Экспериментатор Глюк держит в руках точечный источник света $S$, расположенный под горизонтальным плоским зеркалом, движущимся поступательно с постоянным вертикальным ускорением. Глюк бросил источник света под углом к горизонту и стал производить съёмку с помощью специальной видеокамеры. Проанализировав видеофрагмент в покадровом режиме, Глюк построил на листе масштабно-координатной бумаги участки траекторий источника света $S$ и его изображения в зеркале $S^*$.
Пользуясь приведённым рисунком, определите величину и направление ускорения $\vec{a}$ зеркала. Ускорение свободного падения $g=9{,}80~м/с^2$. Сопротивлением воздуха можно пренебречь, скорость света считайте бесконечной. В бланках для оформления решений приведён рисунок с траекториями источника и изображения в увеличенном масштабе. Необходимые построения выполняйте на этом листе-бланке. Обратите внимание, что методы нахождения величин, необходимых для решения, будут оцениваться в соответствии с точностью предложенного метода.
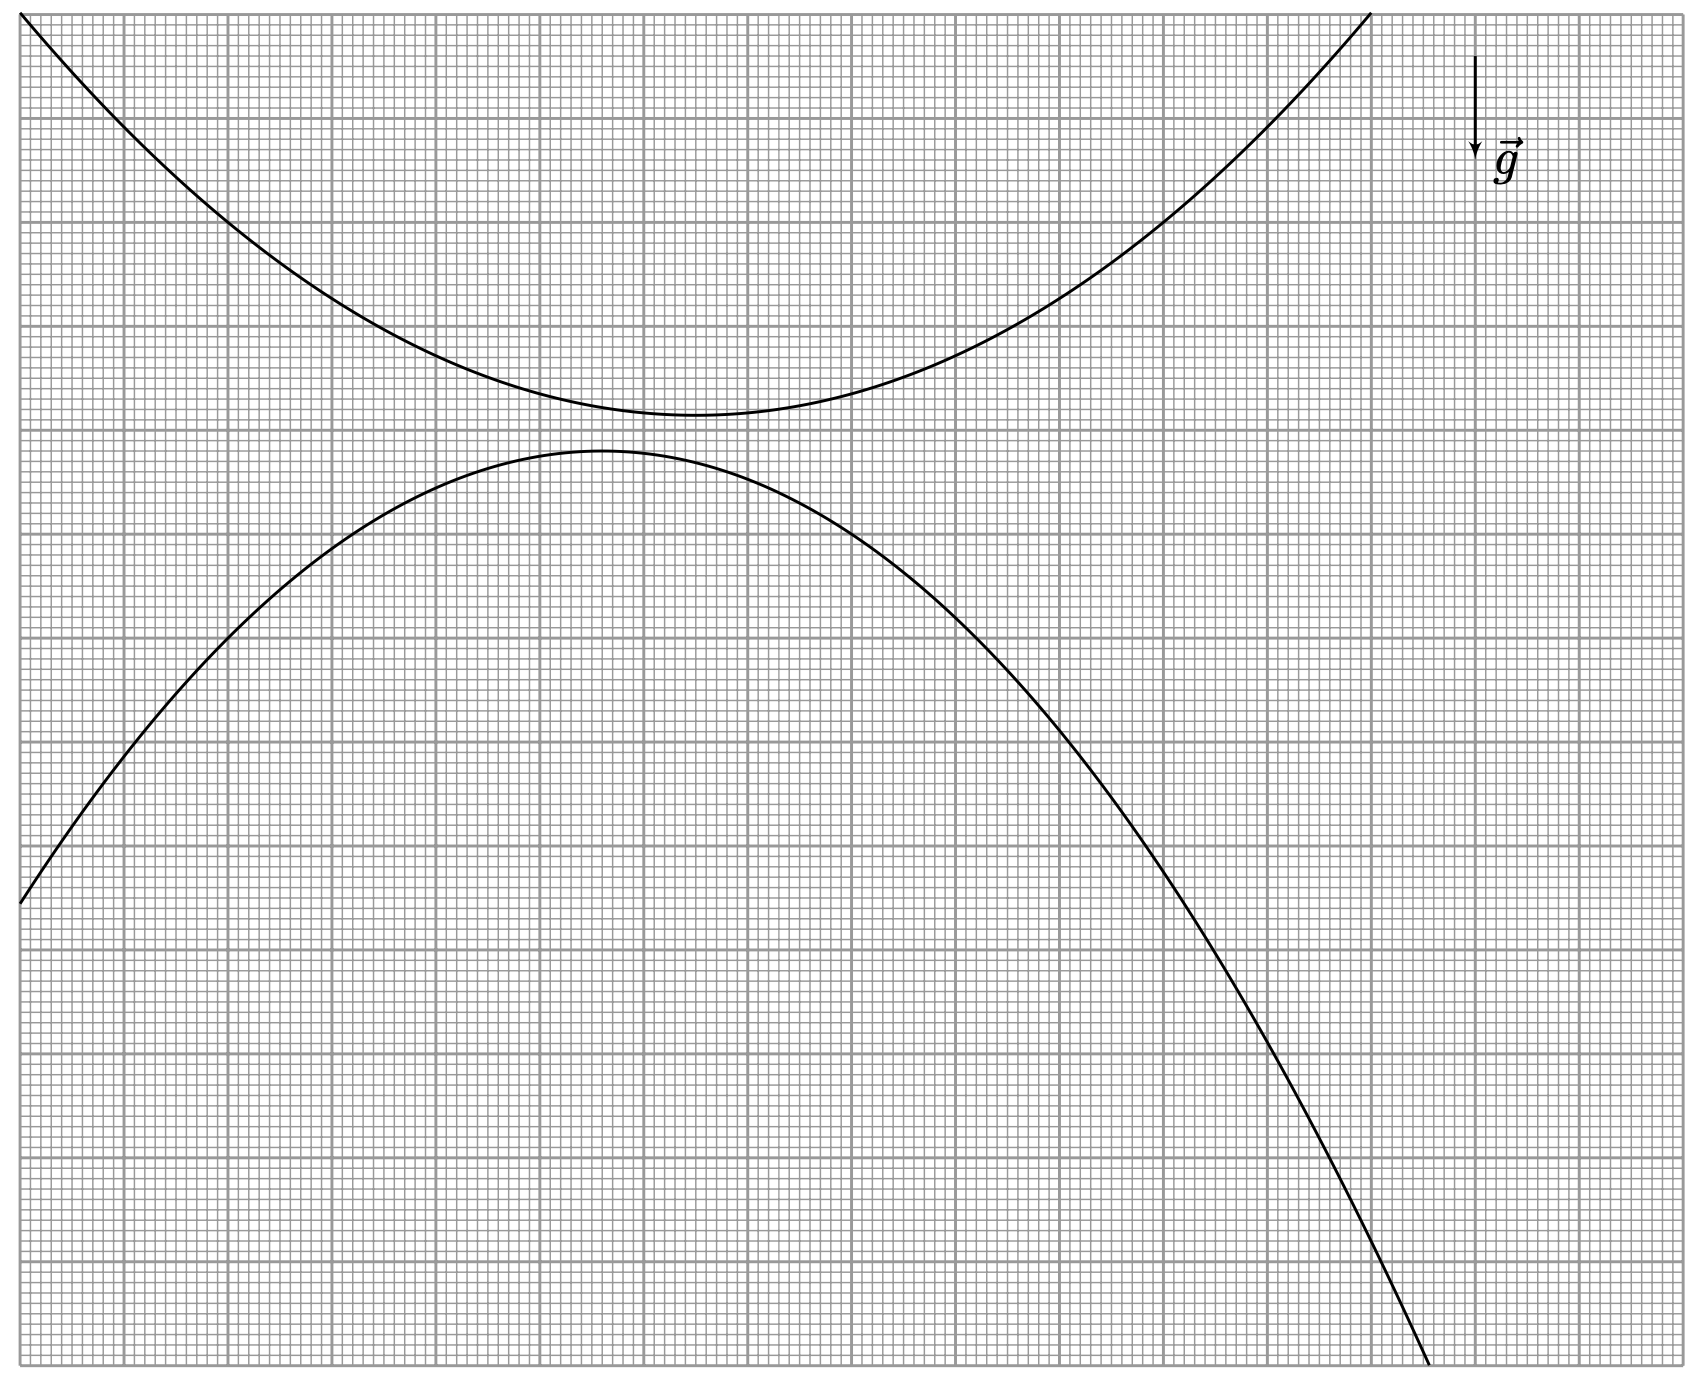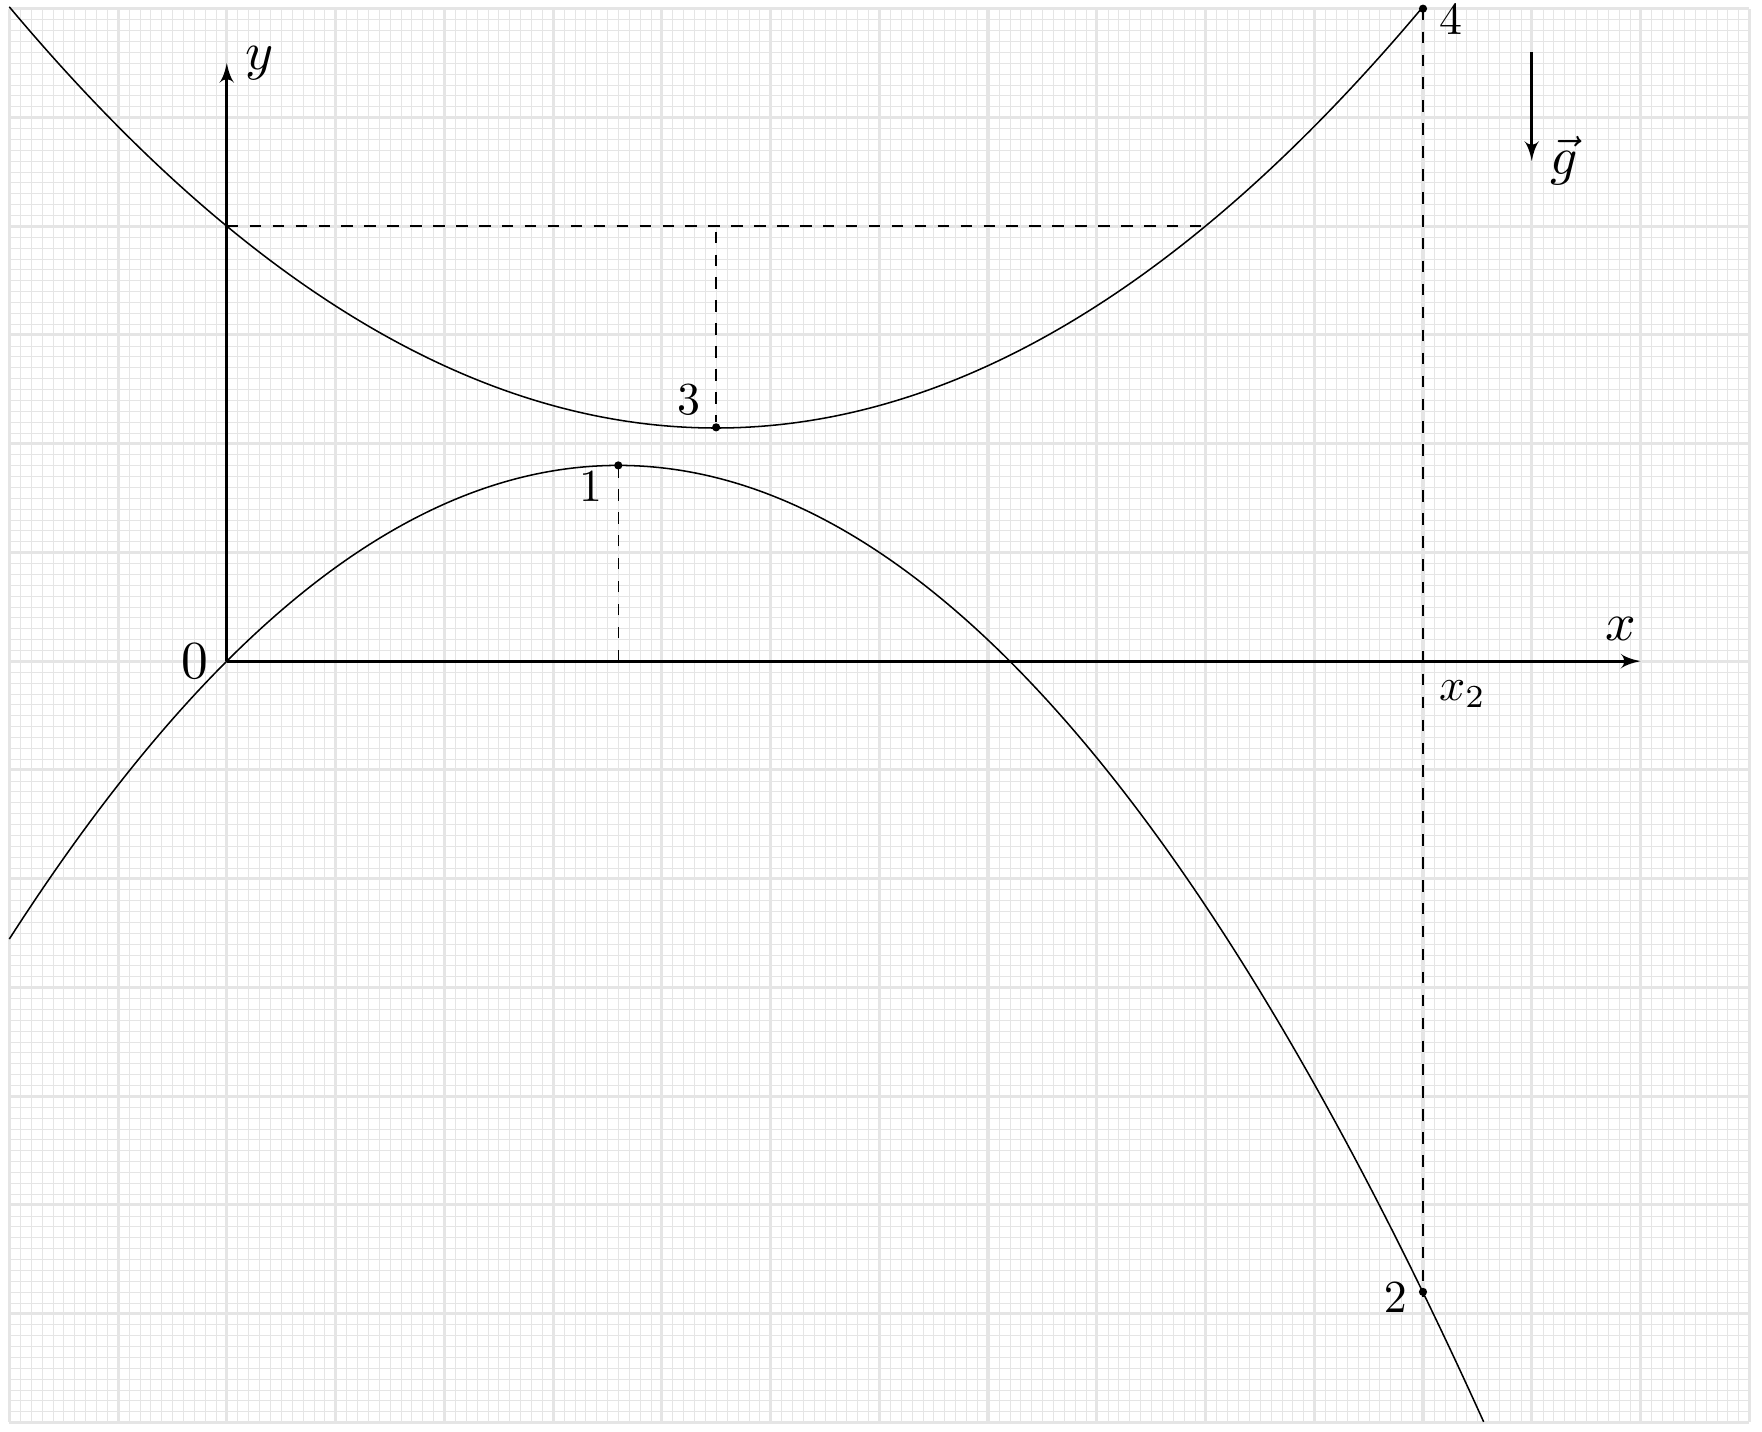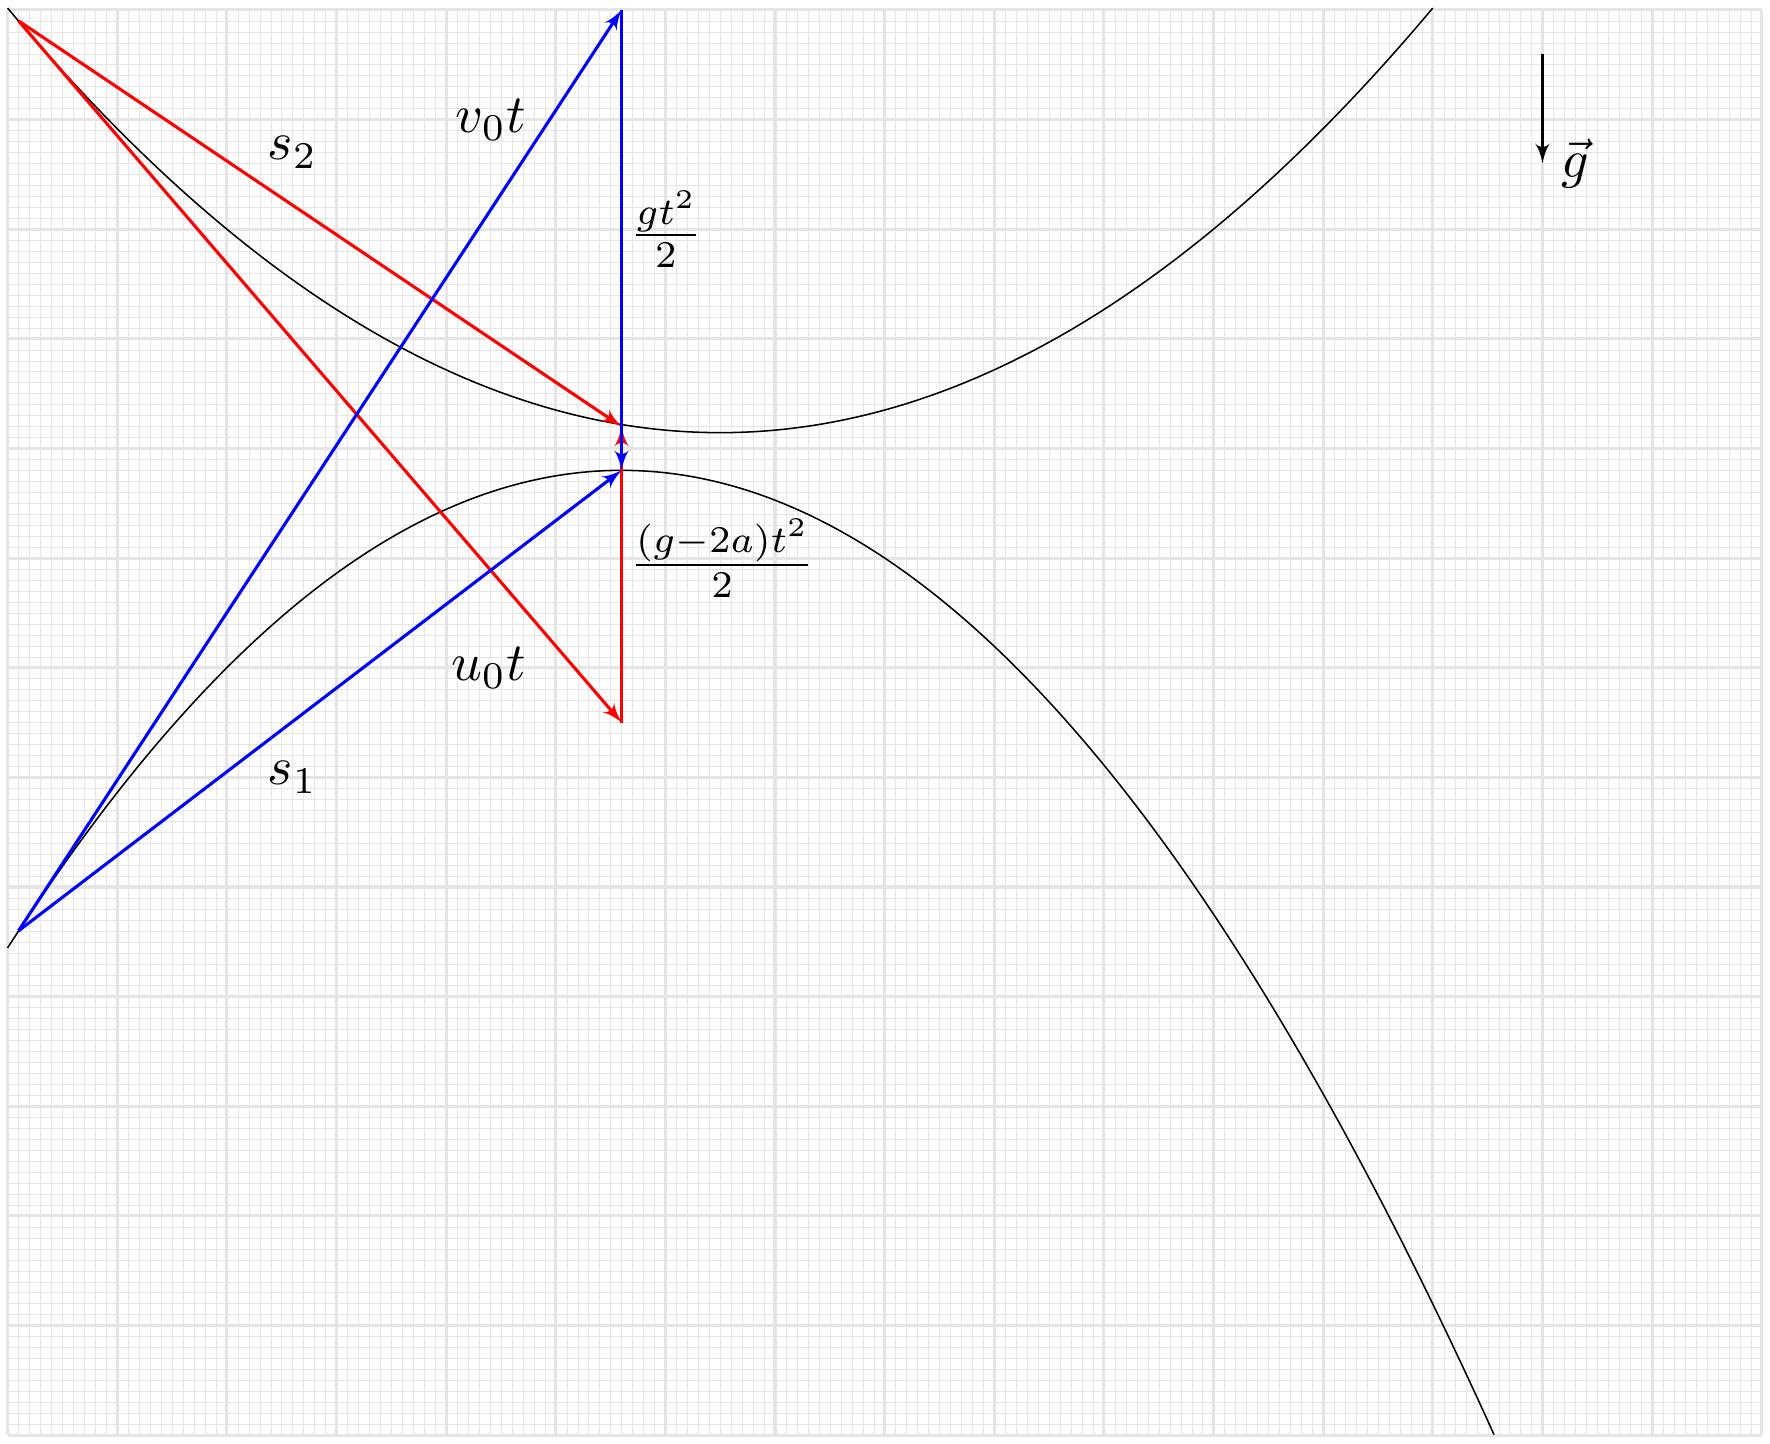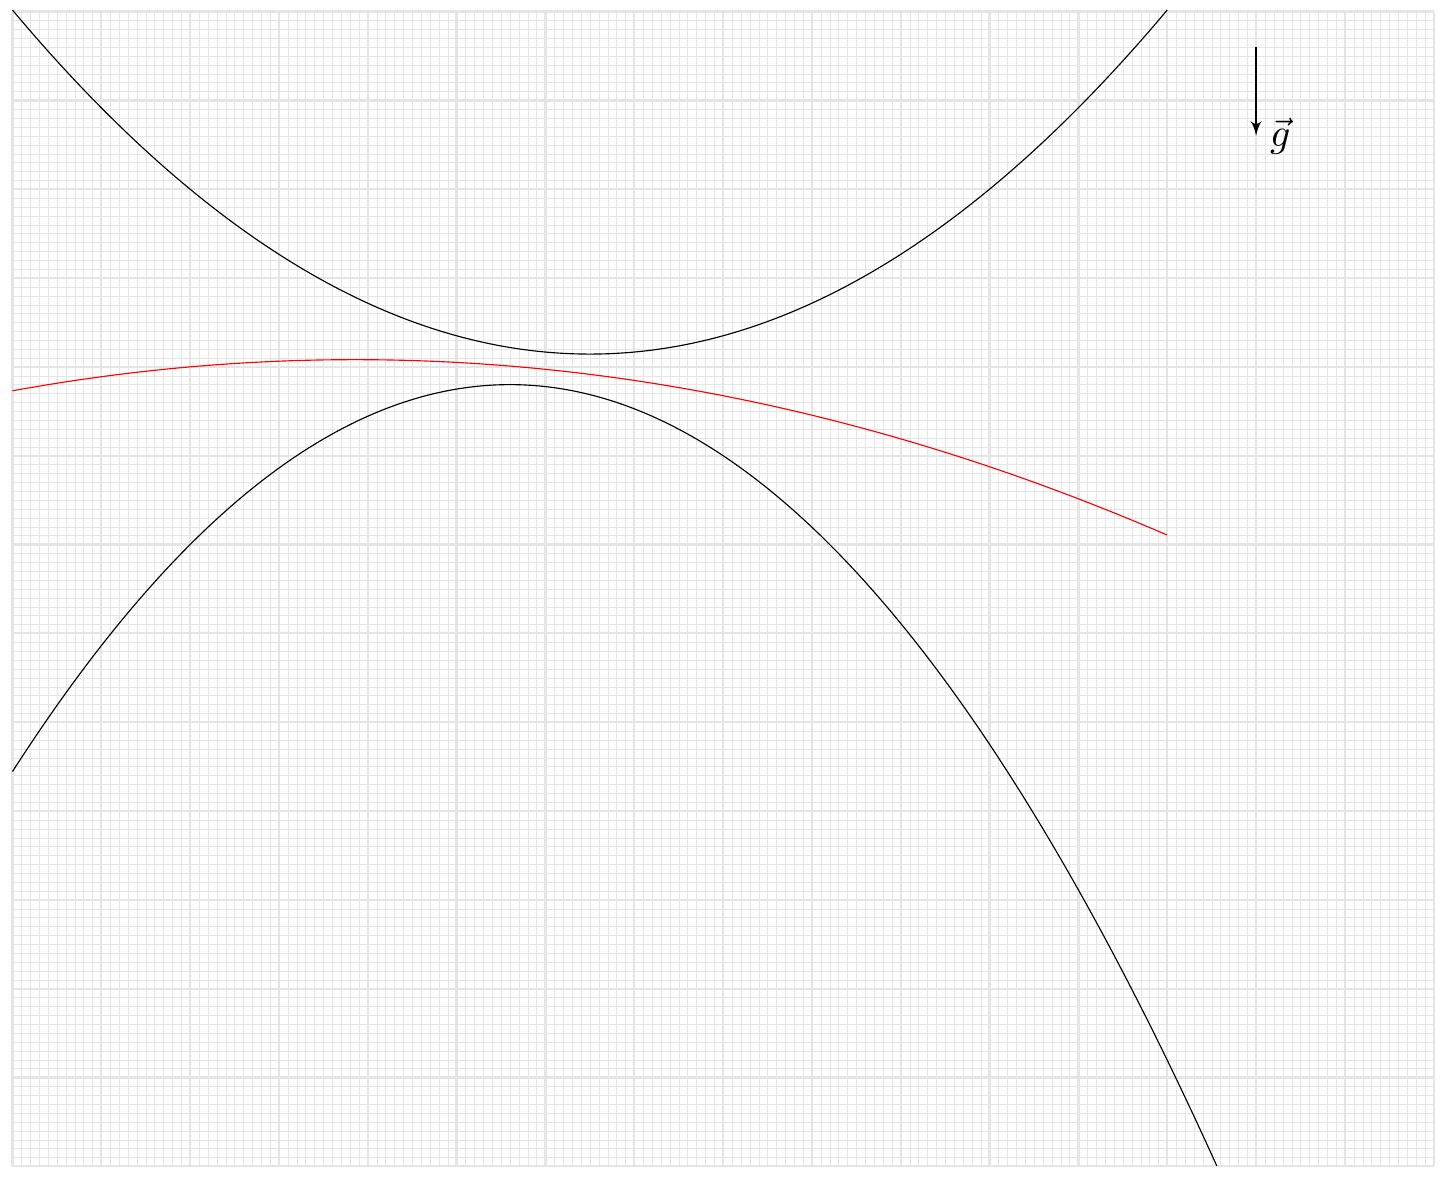
Решение: Плоскость зеркала горизонтальна, поэтому источник света $S$ и его изображение $S^*$ всегда расположены на одной вертикальной прямой. Тогда, поскольку проекция скорости $v_x$ источника на горизонтальную ось $x$ остаётся постоянной, проекция скорости изображения источника на соответствующую ось $v^*_x=v_x$.В связанной с зеркалом системе отсчёта ускорение источника равняется: $$\vec{a}_{отн}=\vec{g}-\vec{a}{.}$$ В системе отсчёта зеркала траектории источника $S$ и его изображения $S^*$ симметричны относительно зеркала, значит для ускорения изображения источника относительно зеркала выполняется:$$\vec{a}^*_{отн}=-\vec{a}_{отн}{.}$$ Для ускорения изображения источника в лабораторной системе отсчёта находим:$$\vec{a}^*=\vec{a}+\vec{a}^*_{отн}=2\vec{a}-\vec{g}{.}$$Далее будем считать, что ускорение зеркала направлено вертикально вверх.Рассмотрим различные варианты определения ускорения. Первый способ: Рассмотрим траекторию источника между точками, расположенными на одной горизонтали. Между ними он движется в течение времени $t$, равного:$$t=\cfrac{2v_{в}}{g}{,}$$где $v_{в}$ — вертикальная компонента скорости источника в указанных положениях.Тогда его горизонтальное перемещение за данное время равняется:$$\Delta x=v_xt=\cfrac{2v_xv_{в}}{g}{.}$$Аналогично рассматривая траекторию изображения источника между точками, расположенными на одной горизонтали, получим:$$\Delta{x}^*=\cfrac{2v_xv^*_{в}}{g+2a}{,}$$где $v^*_{в}$ — вертикальная компонента скорости изображения источника в указанных положениях. Здесь мы учли равенство $v^*_x=v_x$.Разделив уравнения друг на друга, получим:$$\cfrac{\Delta x}{\Delta x^*}=\cfrac{v_{в}}{v^*_{в}}\left(1+\cfrac{2a}{g}\right)\Rightarrow a=\cfrac{g}{2}\left(\cfrac{v^*_{в}}{v_{в}}\cfrac{\Delta x}{\Delta x^*}-1\right)$$Для улучшения точности рассмотрим максимально возможные значения $\Delta{x}$ и $\Delta{x}^*$, которым соответствуют точки, расположенные на левом крае рисунка. Соответствующее отношение вертикальных компонент скоростей измерим как отношение угловых коэффициентов касательных. Получим:$$\cfrac{\Delta x}{\Delta x^*}=0{,}865\pm 0{,}010{,}\qquad \cfrac{v^*_{в}}{v_{в}}=\cfrac{k^*}{k}=0{,}740\pm 0{,}015\Rightarrow a=-(1{,}76\pm 0{,}10)~{м}/{с}^2{.}$$Таким образом: Второй способ: Введём прямоугольную систему координат $Oxy$.Определим координаты вершин обеих траекторий, для этого проведём горизонтальные прямые и построим к ним серединные перпендикуляры. Координаты вершины для траектории источника (на рисунке обозначено точкой 1) определяются однозначно $x_в=36~ус. единиц, y_в=18~ус. единиц$. Координаты вершины траектории изображения (точка 3) по оси ординаты определяются хуже, поэтому возьмём приближенное значение, таким образом $x_в^*=45~ус. единиц,~y_в^*\approx21~ус. единиц$.  Рассмотрим движение источника света между точками 1 и 2. Между этими двумя точками источник двигался в течение времени $t_1$, тогда его горизонтальное и вертикальное перемещения:$$\Delta x=v_xt_1;\\ \Delta y=\frac{gt_1^2}{2}.$$Время движения из формулы для горизонтального перемещения: $t_1=\frac{\Delta x}{v_x}$. Тогда:$$g=\frac{2\Delta y}{t_1^2}=\frac{2\Delta y\cdot v_x^2}{\Delta x^2}.$$Аналогично рассматривая траекторию изображения источника между точками 3 и 4, с учетом равенства горизонтальных проекций скоростей $v_x=v_x^*$, получим:$$\Delta x^*=v_x^*t_2;\\ \Delta y^*=\frac{(g+2a)t_2^2}{2};\\ g+2a=\frac{2\Delta y^*}{t_2^2}=\frac{2\Delta y^*\cdot v_x^2}{(\Delta x^*)^2}.$$Разделим получившиеся выражения для ускорений друг на друга:$$\frac{g+2a}{g}=\frac{\Delta y^*\cdot \Delta x^2}{\Delta y \cdot (\Delta x^*)^2}\\a=\frac{g}{2}\left(\frac{\Delta y^*\cdot \Delta x^2}{\Delta y \cdot (\Delta x^*)^2}-1\right).$$Необходимые значения в условных единицах: $\Delta y^*=39 ,~\Delta x^*=65 , ~\Delta x=74 $ и $\Delta y=76 $ найдены с помощью масштабно-координатной сетки.$$a=\frac{9{,}80}{2}\left(\frac{39\cdot 74^2}{76\cdot 65^2}-1\right)=-1{,}64~м/с^2.$$Отличие от значения, полученного первым способом, обуславливается погрешностью определения координаты вершины траектории изображения источника. Третий способ: Предположим, что ускорение зеркала направлено вниз.Проведём касательные к обеим траекториям в начальный момент времени и построим векторные треугольники перемещений для источника и его изображения.Для улучшения точности рассмотрим максимально возможные значения $\vec{v}_0t$ и $\vec{u}_0t$, где $\vec{v}_0$ и $\vec{u}_0$ скорости источника и его изображения. Векторные треугольники будем строить таким образом, чтобы горизонтальные перемещения источника и изображения были равны. Таким образом время $t$ будет одинаковым для обоих случаев.  Тогда отношение полных ускорений будет равно отношению длин соответствующих сторон двух векторных треугольников перемещений:$$\frac{g-2a}{g}=\frac{l_2}{l_1},$$где $l_1$ это длина в условных единицах вертикальной стороны треугольника перемещений источника, а $l_2$ — вертикальной стороны треугольника перемещений изображения источника. Тогда:$$a=\frac{g}{2}\left(1-\frac{l_2}{l_1}\right)=\frac{9{,}80}{2}\left(1-\frac{27}{42}\right)=1{,}75~м/с^2.$$ Четвёртый способ: В любой момент времени точка, принадлежащая плоскости зеркала, находится на середине вертикального отрезка, соединяющего точки, принадлежащие траекториям источника и изображения. Воспользовавшись этим, мы можем восстановить траекторию точки зеркала  Ускорение зеркала относительно земли равно $\vec{a}$. Из рисунка видно, что оно направлено вертикально вниз. Зная, что ускорение источника равно $\vec{g}$, и определив координаты вершин парабол, либо характерные расстояния по вертикали и горизонтали, мы можем найти величину ускорения, воспользовавшись любым из вышеописанных способов решения.
Ответ: $a=(1{,}76\pm 0{,}10)~{м}/{с}^2$, ускорение направлено вниз.  Второй способ: Введём прямоугольную систему координат $Oxy$.Определим координаты вершин обеих траекторий, для этого проведём горизонтальные прямые и построим к ним серединные перпендикуляры. Координаты вершины для траектории источника (на рисунке обозначено точкой 1) определяются однозначно $x_в=36~ус. единиц, y_в=18~ус. единиц$. Координаты вершины траектории изображения (точка 3) по оси ординаты определяются хуже, поэтому возьмём приближенное значение, таким образом $x_в^*=45~ус. единиц,~y_в^*\approx21~ус. единиц$.  Рассмотрим движение источника света между точками 1 и 2. Между этими двумя точками источник двигался в течение времени $t_1$, тогда его горизонтальное и вертикальное перемещения:$$\Delta x=v_xt_1;\\ \Delta y=\frac{gt_1^2}{2}.$$Время движения из формулы для горизонтального перемещения: $t_1=\frac{\Delta x}{v_x}$. Тогда:$$g=\frac{2\Delta y}{t_1^2}=\frac{2\Delta y\cdot v_x^2}{\Delta x^2}.$$Аналогично рассматривая траекторию изображения источника между точками 3 и 4, с учетом равенства горизонтальных проекций скоростей $v_x=v_x^*$, получим:$$\Delta x^*=v_x^*t_2;\\ \Delta y^*=\frac{(g+2a)t_2^2}{2};\\ g+2a=\frac{2\Delta y^*}{t_2^2}=\frac{2\Delta y^*\cdot v_x^2}{(\Delta x^*)^2}.$$Разделим получившиеся выражения для ускорений друг на друга:$$\frac{g+2a}{g}=\frac{\Delta y^*\cdot \Delta x^2}{\Delta y \cdot (\Delta x^*)^2}\\a=\frac{g}{2}\left(\frac{\Delta y^*\cdot \Delta x^2}{\Delta y \cdot (\Delta x^*)^2}-1\right).$$Необходимые значения в условных единицах: $\Delta y^*=39 ,~\Delta x^*=65 , ~\Delta x=74 $ и $\Delta y=76 $ найдены с помощью масштабно-координатной сетки.$$a=\frac{9{,}80}{2}\left(\frac{39\cdot 74^2}{76\cdot 65^2}-1\right)=-1{,}64~м/с^2.$$Отличие от значения, полученного первым способом, обуславливается погрешностью определения координаты вершины траектории изображения источника.
Ответ: $a=1{,}64~м/с^2$, ускорение направлено вниз  Третий способ: Предположим, что ускорение зеркала направлено вниз.Проведём касательные к обеим траекториям в начальный момент времени и построим векторные треугольники перемещений для источника и его изображения.Для улучшения точности рассмотрим максимально возможные значения $\vec{v}_0t$ и $\vec{u}_0t$, где $\vec{v}_0$ и $\vec{u}_0$ скорости источника и его изображения. Векторные треугольники будем строить таким образом, чтобы горизонтальные перемещения источника и изображения были равны. Таким образом время $t$ будет одинаковым для обоих случаев.  Тогда отношение полных ускорений будет равно отношению длин соответствующих сторон двух векторных треугольников перемещений:$$\frac{g-2a}{g}=\frac{l_2}{l_1},$$где $l_1$ это длина в условных единицах вертикальной стороны треугольника перемещений источника, а $l_2$ — вертикальной стороны треугольника перемещений изображения источника. Тогда:$$a=\frac{g}{2}\left(1-\frac{l_2}{l_1}\right)=\frac{9{,}80}{2}\left(1-\frac{27}{42}\right)=1{,}75~м/с^2.$$
Ответ: $a=1{,}75~м/с^2$, ускорение направлено вниз.  Четвёртый способ: В любой момент времени точка, принадлежащая плоскости зеркала, находится на середине вертикального отрезка, соединяющего точки, принадлежащие траекториям источника и изображения. Воспользовавшись этим, мы можем восстановить траекторию точки зеркала  Ускорение зеркала относительно земли равно $\vec{a}$. Из рисунка видно, что оно направлено вертикально вниз. Зная, что ускорение источника равно $\vec{g}$, и определив координаты вершин парабол, либо характерные расстояния по вертикали и горизонтали, мы можем найти величину ускорения, воспользовавшись любым из вышеописанных способов решения.
Ответ: $a=(1{,}80\pm 0{,}02)~{м}/{с}^2$, ускорение направлено вниз.
Темы:
T, Кинематика, Оптика, Геометрическая оптика, Всероссийские, Зеркало, Движение по параболе